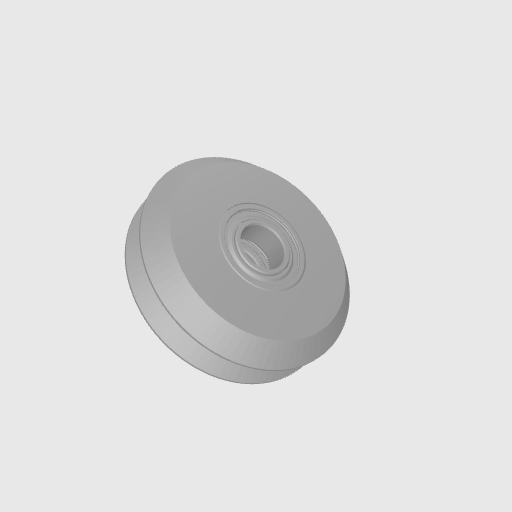
Part: WWheel